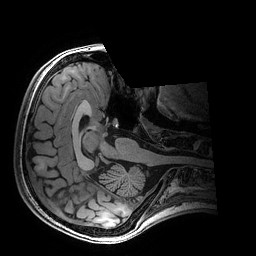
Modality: T1w
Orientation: axial
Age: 21
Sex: female
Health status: healthy
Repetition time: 2.53 s
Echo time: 0.0034 s